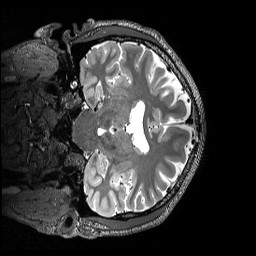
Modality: T2w
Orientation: coronal
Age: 26
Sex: male
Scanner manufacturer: siemens
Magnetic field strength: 3 T
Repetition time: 3.2 s
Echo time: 0.565 s